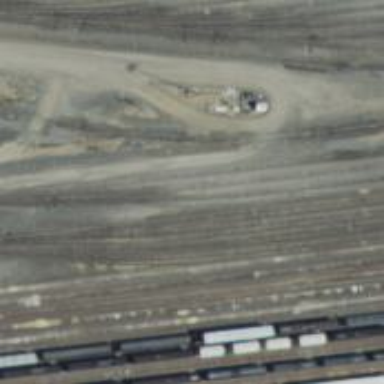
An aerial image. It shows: Railway yard in service.